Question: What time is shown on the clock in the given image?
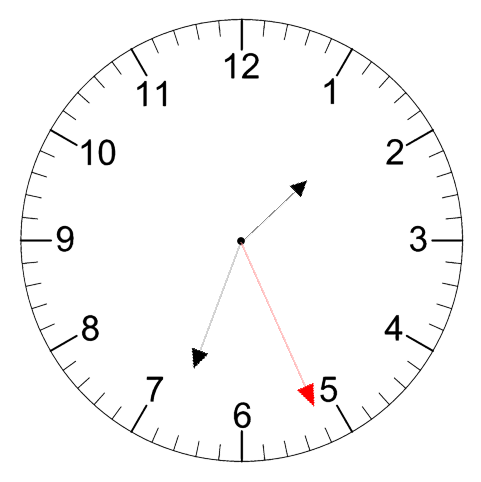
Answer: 01:33:26